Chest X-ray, PA view. Patient: 28 years old, sex M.
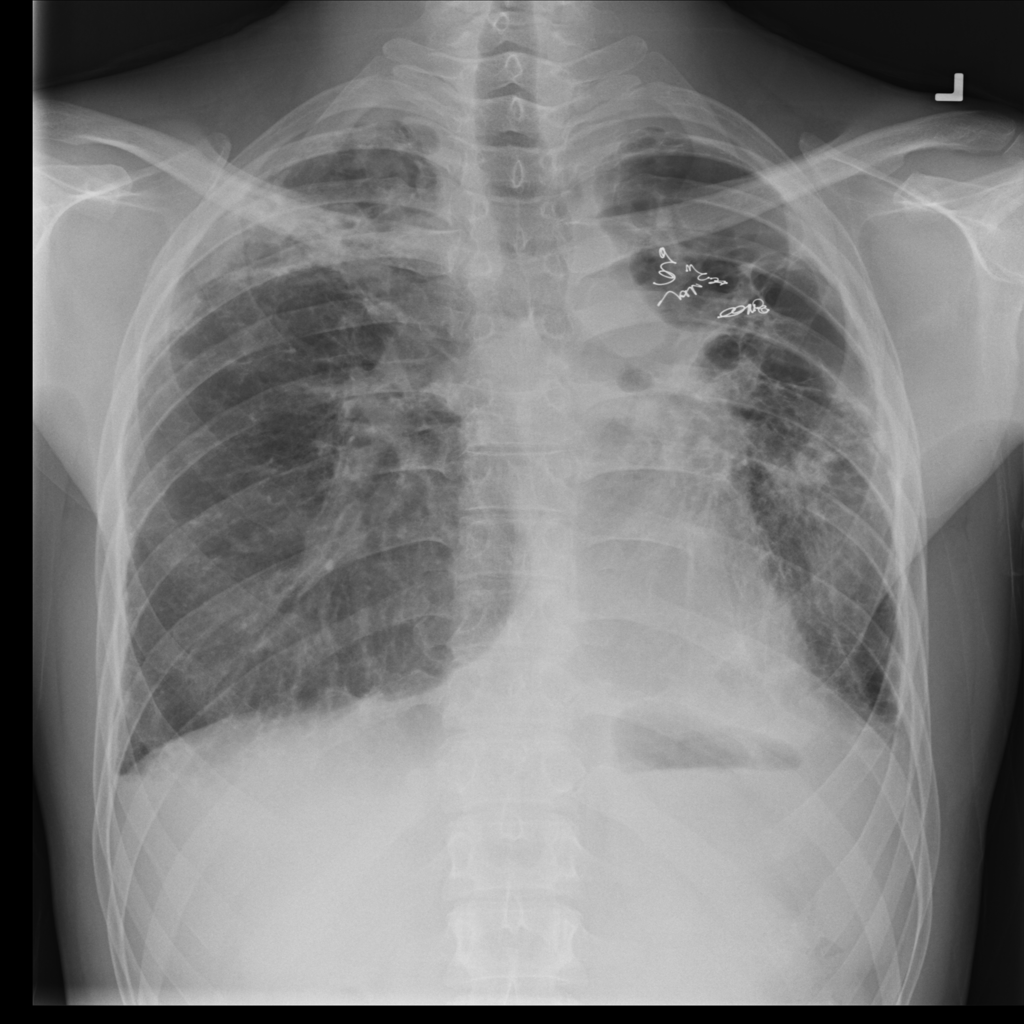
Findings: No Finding